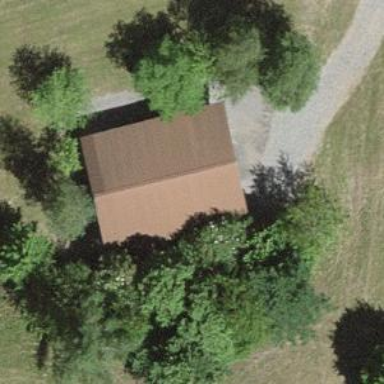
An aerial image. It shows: Barn.